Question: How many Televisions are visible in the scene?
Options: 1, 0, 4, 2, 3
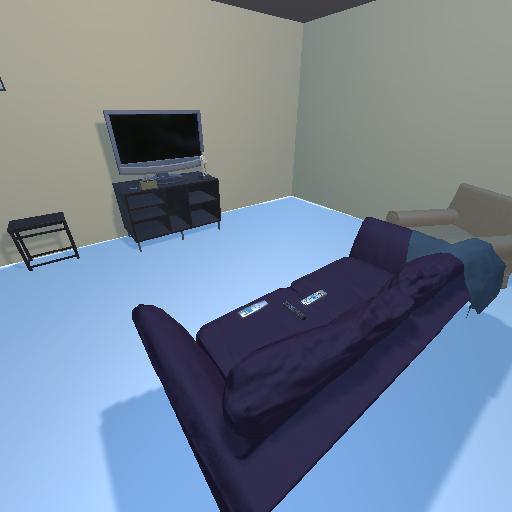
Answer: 1